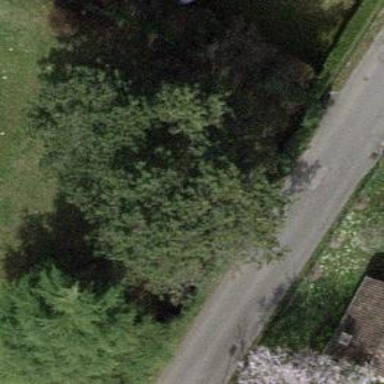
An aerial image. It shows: Evergreen needle-leaved tree.